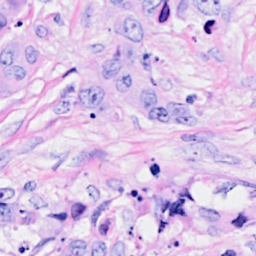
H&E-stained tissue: Breast